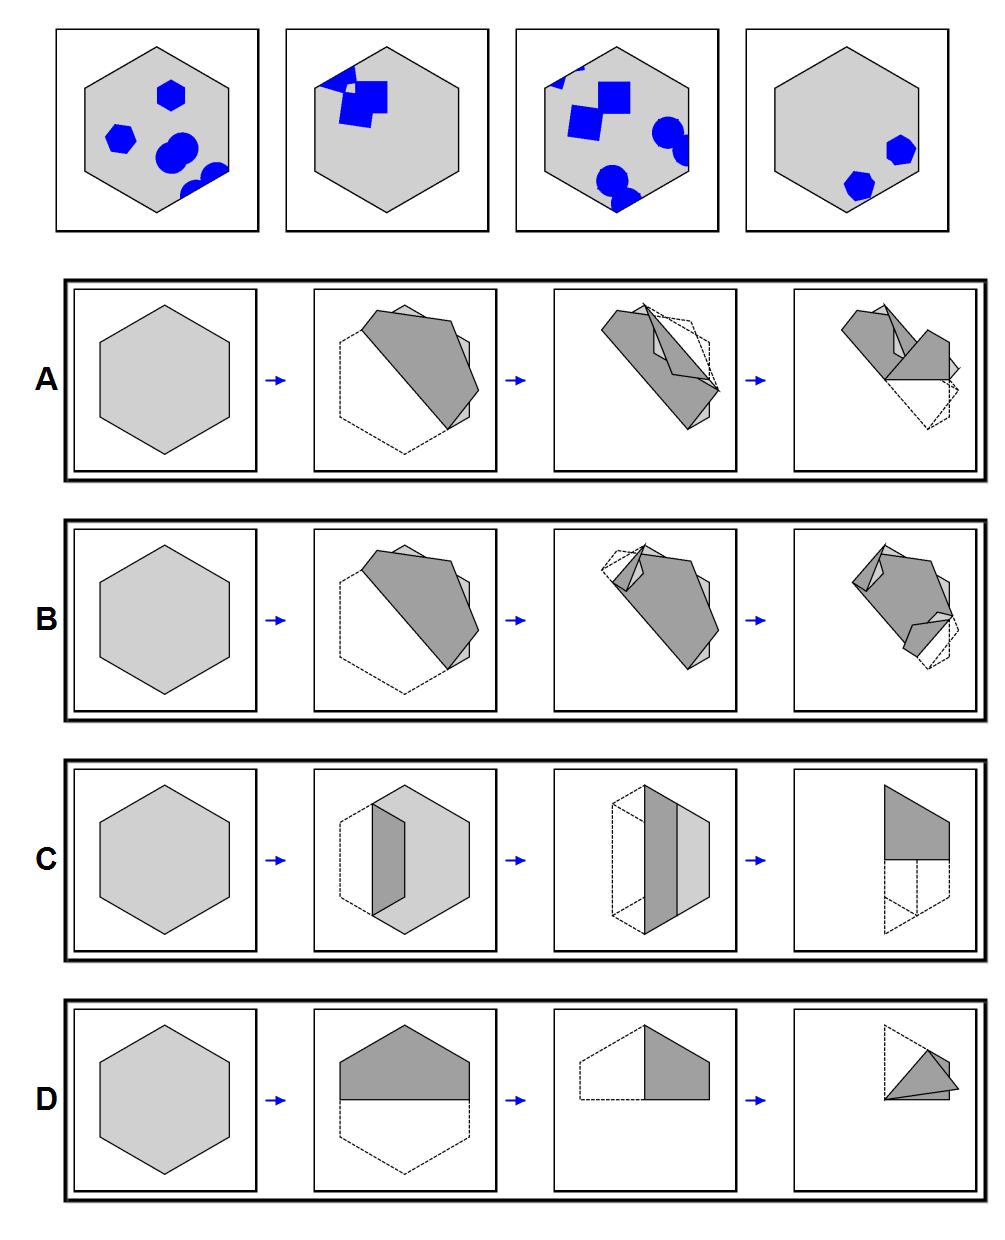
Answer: B